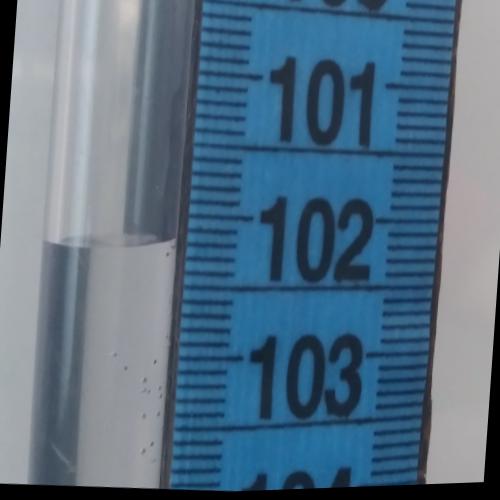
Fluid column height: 102.2 cm